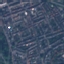
Land use / land cover class: Residential